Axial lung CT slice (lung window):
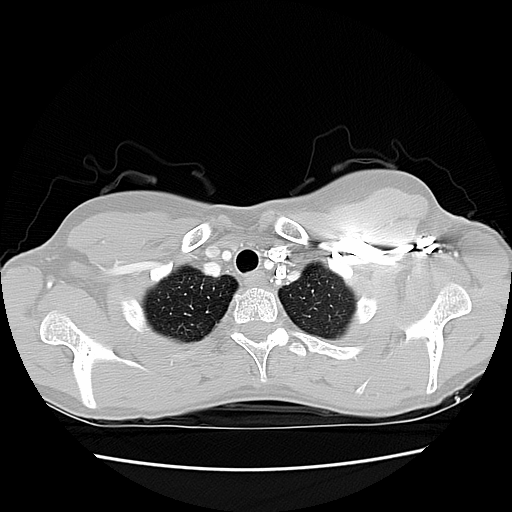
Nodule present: no